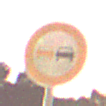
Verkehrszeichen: Ueberholverbot
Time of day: Night
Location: Outdoor (Suburban)
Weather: Clear
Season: NotSpecified
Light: Artificial